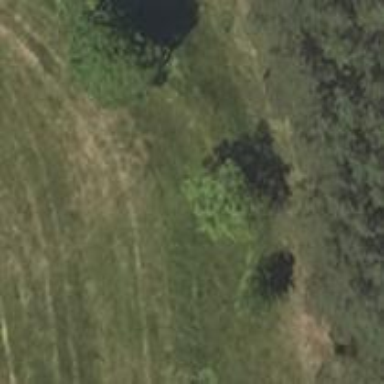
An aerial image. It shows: Deciduous tree with broadleaved leaves.